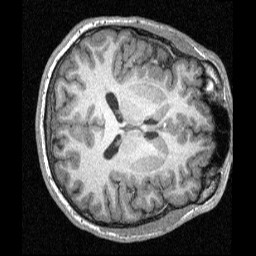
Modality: T1w
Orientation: axial